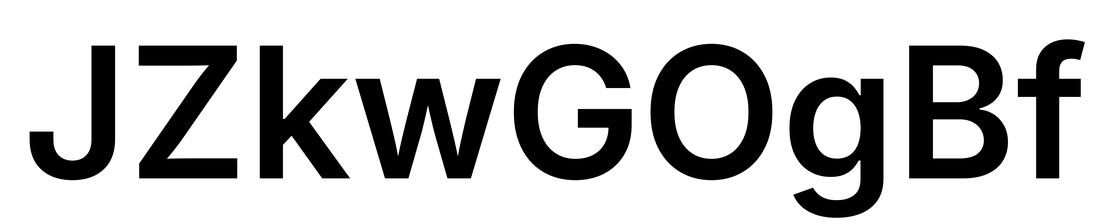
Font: Inter_SemiBold